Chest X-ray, AP view. Patient: 69 years old, sex F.
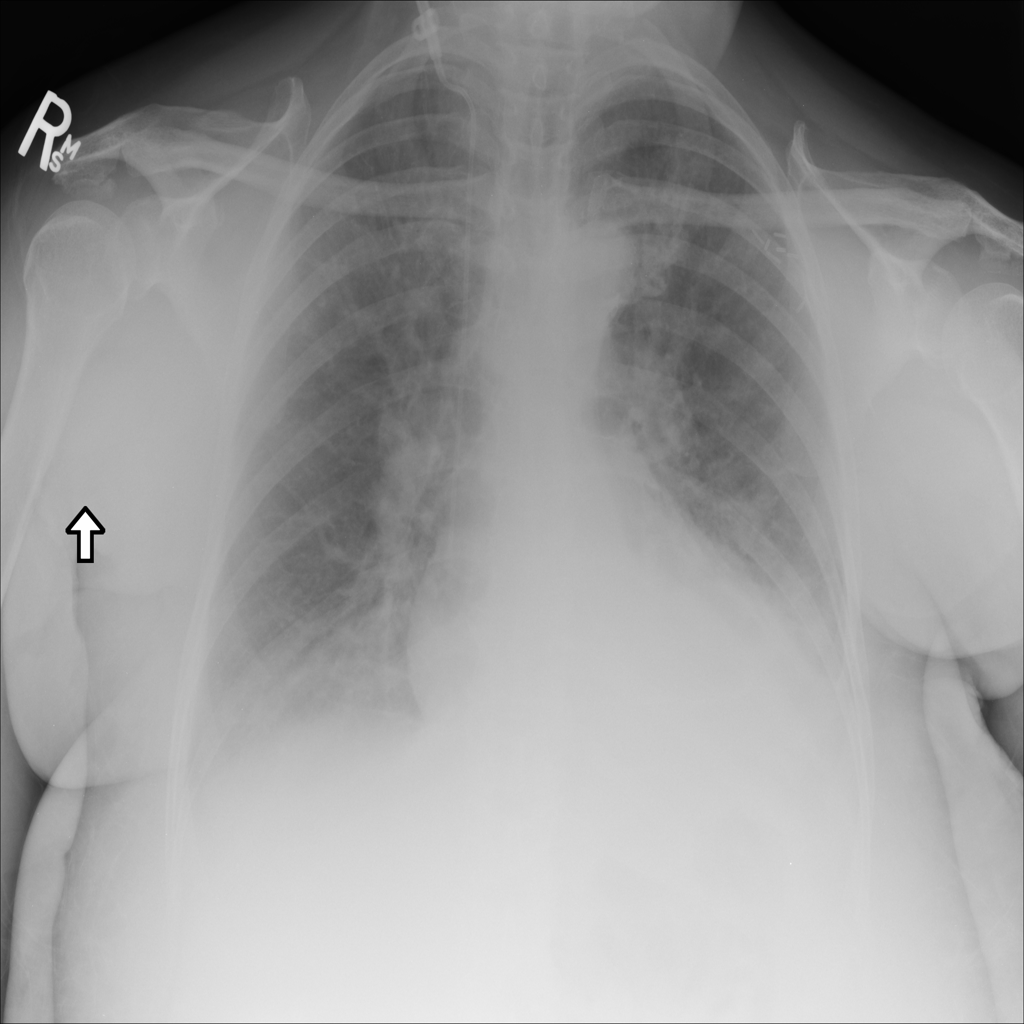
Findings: Effusion, Infiltration